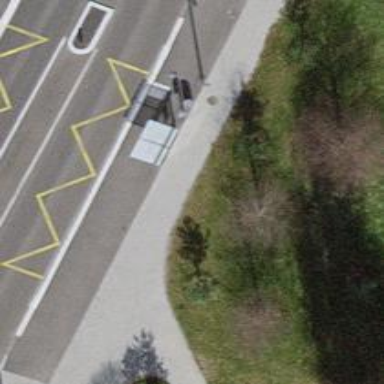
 serving as platform for public transportation."